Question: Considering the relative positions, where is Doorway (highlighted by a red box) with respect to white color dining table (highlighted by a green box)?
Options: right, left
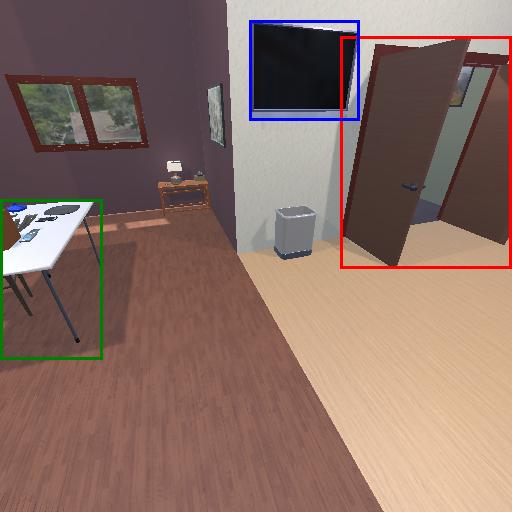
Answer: right